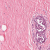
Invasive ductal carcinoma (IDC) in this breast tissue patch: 0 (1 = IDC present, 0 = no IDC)